Question: No idea why I'm getting this error here, I've used this exact type of function in other apps before. The only difference here is that I'm including this inside of an Angular Controller, could that possibly have anything to do with this error?

'''
// Controller for Add Customer
app.controller('AddCustomerController', function($scope) {
$scope.deactivate_btn = false;
// Check all users:
this.checkAll = function() {
var checkboxes = document.getElementsByName('checkboxCustomer');
var checkAll = document.getElementsByName('checkboxAll');
for (var i = 0, n = checkboxes.length; i < n; i++) {
checkboxes[i].checked = checkAll[0].checked;
}
};
function buildAddedSiteRow(id, name, address, loc1, loc2, city, state, zip) {
id = id || " ";
name = name || " ";
address = address || " ";
loc1 = loc1 || " ";
loc2 = loc2 || " ";
city = city || " ";
state = state || " ";
zip = zip || " ";
var number = 1 + Math.floor(Math.random() * 6);
return "<tr class='added_sites_tbody'><td><div class='check-label'><input ng-click='deactivate_btn = !deactivate_btn' ng-class='{ active: deactivate_btn }' type='checkbox' name='checkAddSite' id='"+id"' class='css-checkbox' /><label for='"+id"' class='css-label radGroup1 clr'>"+id"</label></div></td><td>"+name"</td><td>"+address"</td><td><div class='add_sites_location'><p>"+loc1"</p> <p>"+loc2"</p></div></td><td>"+city"</td><td>"+state"</td><td>"+zip"</td><td></td></tr>";
};
});
'''
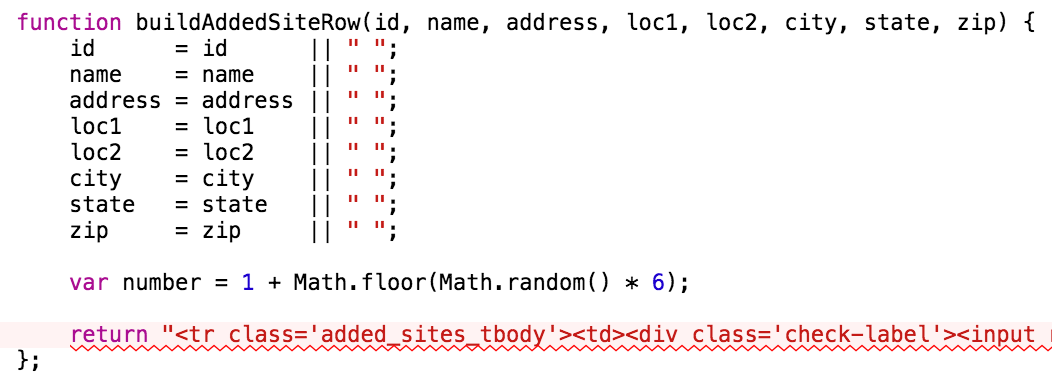
Answer: '''
return "<tr class='added_sites_tbody'><td><div class='check-label'><input ng-click='deactivate_btn = !deactivate_btn' ng-class='{ active: deactivate_btn }' type='checkbox' name='checkAddSite' id='"+id"' class='css-checkbox' /><label for='"+id"' class='css-label radGroup1 clr'>"+id"</label></div></td><td>"+name"</td><td>"+address"</td><td><div class='add_sites_location'><p>"+loc1"</p> <p>"+loc2"</p></div></td><td>"+city"</td><td>"+state"</td><td>"+zip"</td><td></td></tr>";
// The errors are here ---------------------------------------------------------------------------------------------------------------------------------------------------------------------------------^ and ------------------------------------^ and ---------------------------------^ and ------------------------^ and -------------^ and so on
'''
You need '+' in each of those locations.